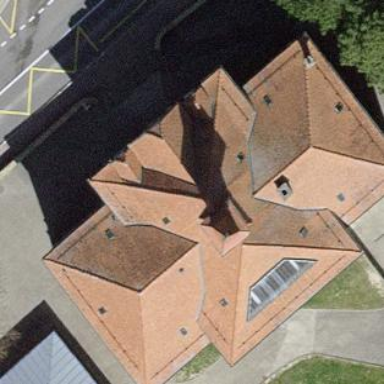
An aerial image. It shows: School building.